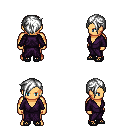
a pixel art fantasy rpg character, male body template, human, tanned skin, purple robe, gold greaves, white pixie cut hairstyle, ghillies, four views (front, back, left, right), 2x2 character sprite sheet, small pixel art, hard edges, no anti-aliasing